Question: I was asked to do the First Come First Serve Scheduling Program. I cracked the code and the program works fine. However I have problem with displaying it in the tabular column.
I want it to be displayed like this:
'''
Pr AT ST WT TAT RR
--------------------------
A 0 3 0 3 1
B 2 6 1 7 1.16
C 4 4 5 9 2.25
D 6 5 7 12 2.4
E 8 2 10 12 6
Average Response Ratio is 2.56
'''
But what I am getting is like this:

The waiting time, turn around time and response ratio appear on the next line after I enter the inputs of Name, Arrival Time and Service Time. I want all the things to appear on the same line.
Can anyone tell me where I am going wrong? Here is my code:
'''
//First Come First Serve Scheduling
#include<iostream.h>
#include<stdio.h>
#include<conio.h>
void main()
{
int at[5],st[5],tt=0,wt=0,tr=0;
char name[5];
float res,tres;
clrscr();
cout<<"
Name AT ST WT TAT RR";
for(int i=0;i<5;i++)
{
cout<<"
";
cin>>name[i];
cout<<" ";
cin>>at[i];
cout<<" ";
cin>>st[i];
wt = tr - at[i];
cout<<" "<<wt;
tt = wt + st[i];
cout<<" "<<tt;
tr+=st[i];
res=(float)tt/st[i];
tres+=(float)res;
cout<<" "<<res;
}
cout<<"
Average response ratio is: "<<tres/5;
getch();
}
'''
Any help would be very nice. Thank you all.
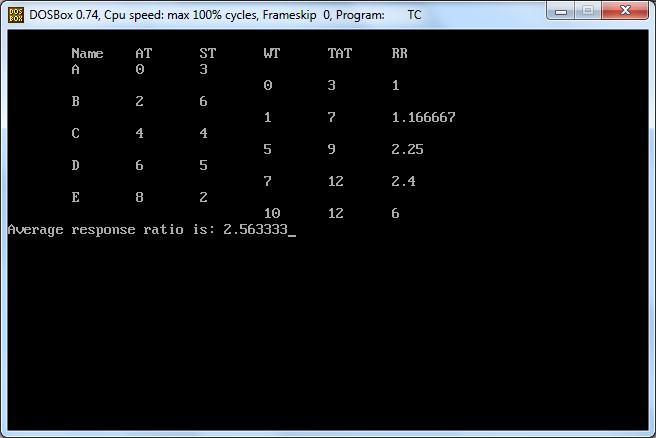
Answer: The newline is not processed by C++ program, in Windows platform maybe you can try <URL> to change the position of the cursor. Or you can simply write your own functions to process the input. In that case, you should give up the std:cin.